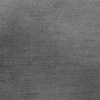
Atmospheric dust classification: dusty